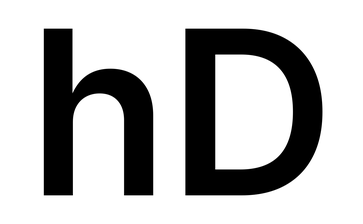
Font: Inter_SemiBold